Question: I am new to creating tables with js and started with using document.write. That was writing over my html so now I am using dom elements. How can I id the group of tables so I can position it in my css? I am a little confused how because my code creates multiple tables with the loop. I would just like to position them all as one. The picture shows what they look like but they just default to the bottom/left of my page. Also would appreciate any other code suggestions since I am new at this! Thanks!
'''
<script type="text/javascript">
BuildTable();
function BuildTable() {
var myUrl = window.location.href;
PageMethods.DoStuff(myUrl, onSucess, onError);
function onSucess(result) {
for (var i = 0; i < result.length; i++) {
var body = document.getElementsByTagName("body")[0];
var tbl = document.createElement("table");
var tblBody = document.createElement("tbody");
var row = document.createElement("tr");
var cell = document.createElement("td");
var cellText = document.createTextNode('Community: ' + result[i].apartName);
cell.appendChild(cellText);
row.appendChild(cell);
tblBody.appendChild(row);
row = document.createElement("tr");
cell = document.createElement("td");
cellText = document.createTextNode('Address: ' + result[i].address + ', ' + result[i].city);
cell.appendChild(cellText);
row.appendChild(cell);
tblBody.appendChild(row);
tbl.appendChild(tblBody);
body.appendChild(tbl);
tbl.setAttribute("border", "1");
var space = document.createElement("br");
body.appendChild(space);
}
}
function onError(result) {
alert('Something wrong.');
}
}
</script>
'''
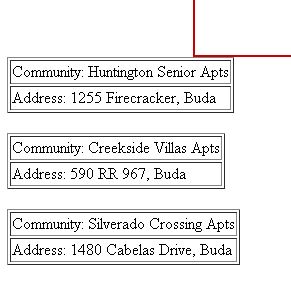
Answer: To set the id:
'''
tbl.setAttribute('id', thisTablesId );
'''
But probably what you want is to set the 'class' attribute instead. Those don't need to be unique. You can change the css styles (for positioning) of all tables with the same class at once. Or if you need to programmatically determine the styling, you can use that attribute to determine whether or not this is one of the elements you wanted.
'''
tbl.setAttribute('class', 'built-table' );
'''
In your css stylesheet you can define what the built-table class will include using the '.built-table' selector.